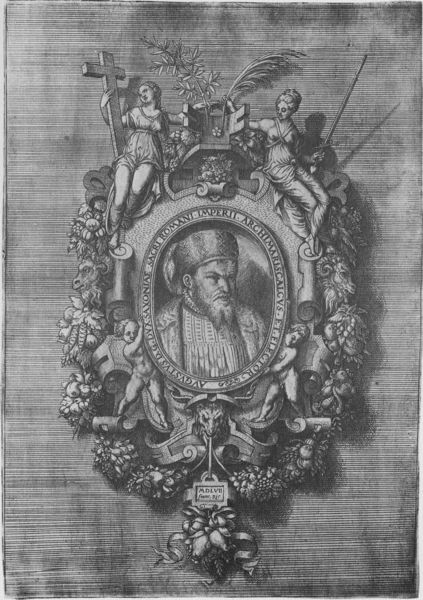
Titel: Bildnis von Augustus I, Kurfürst von Sachsen
Künstler: Virgil Solis
Institution: (Seriendruck)
Schlagwörter: blätter, kopf, mann, frauen, blumen, frau, hut, kleid, nase, obst, ornament, bart, mütze, augen, gesicht, kragen, pelz, rahmen, portrait, porträt, zweige, kind, girlande, oval, rund, engel, früchte, schrift, kartusche, ernst, palme, medaillon, kreuz, zweig, druck, stich, schwert, text, spitzbart, palmzweig, pelzkappe, kreut, zierrahmen, fruchtgehänge, bartwuchs, sacri, romani, ovval, imperii